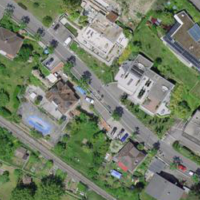
EUNIS habitat code: 54
Species observed at this site:
Plantago lanceolata